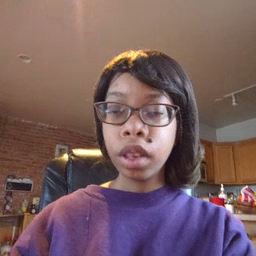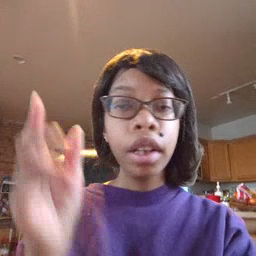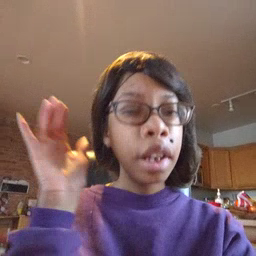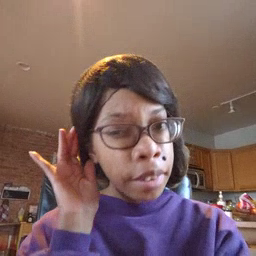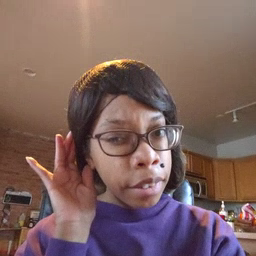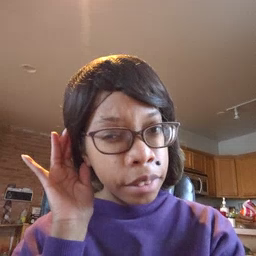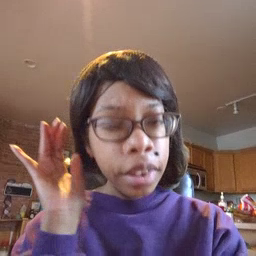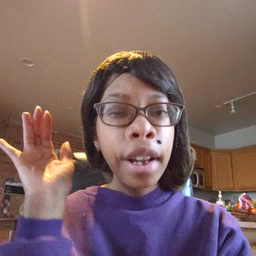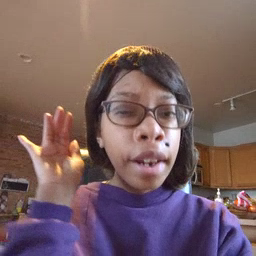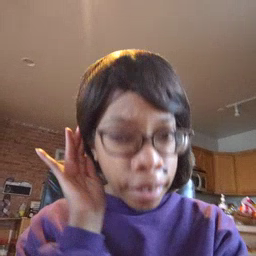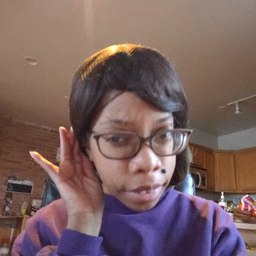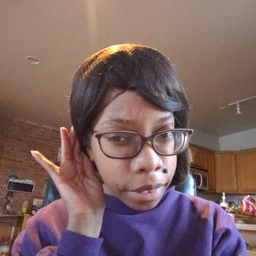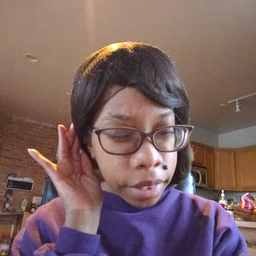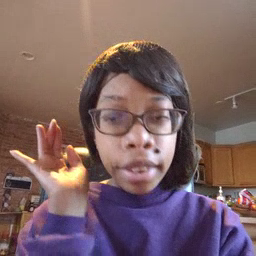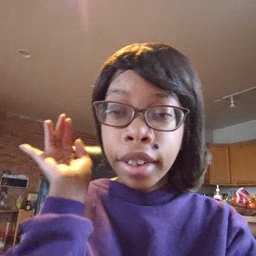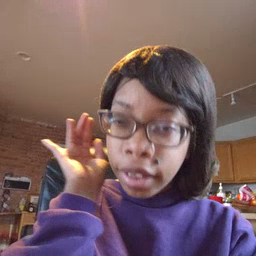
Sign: listen